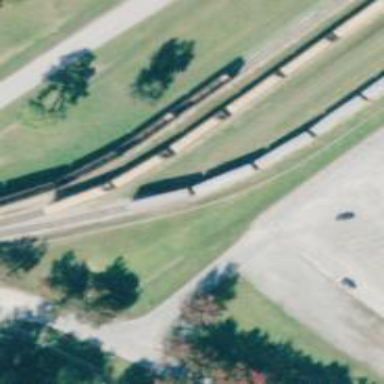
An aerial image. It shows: Rail spur service.